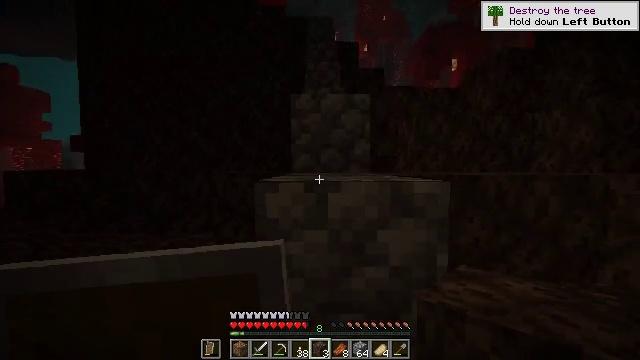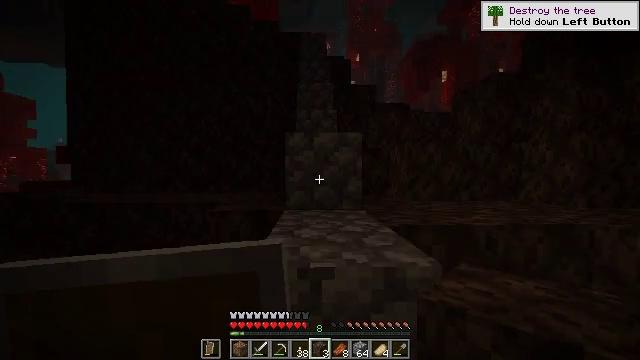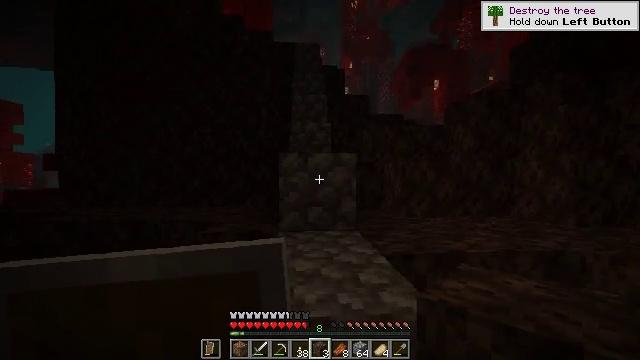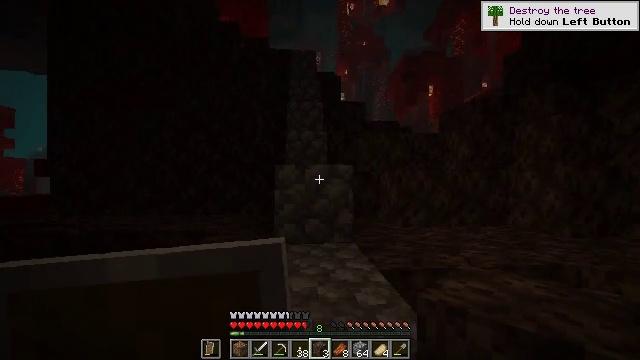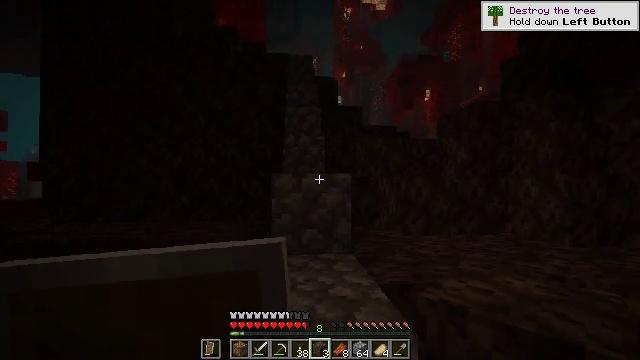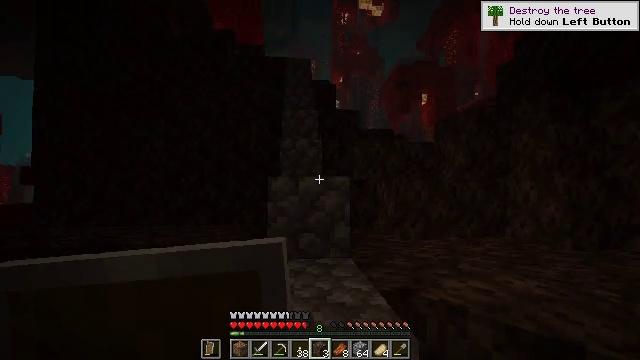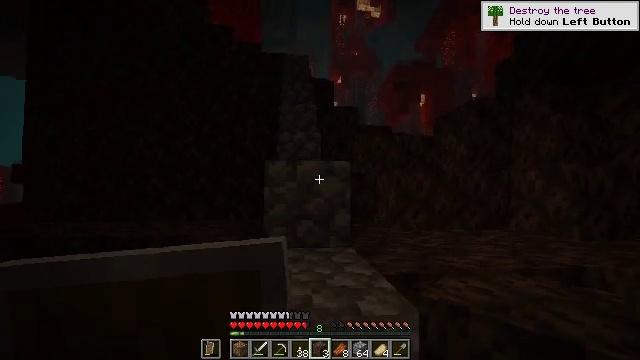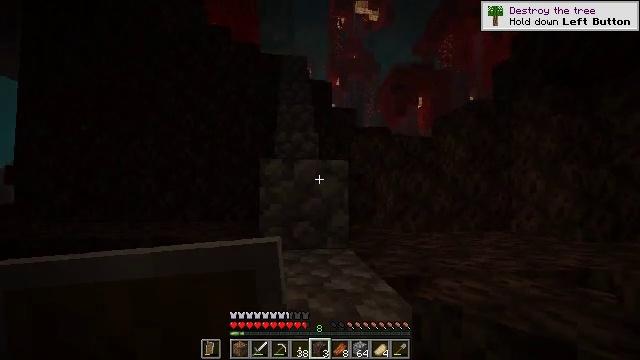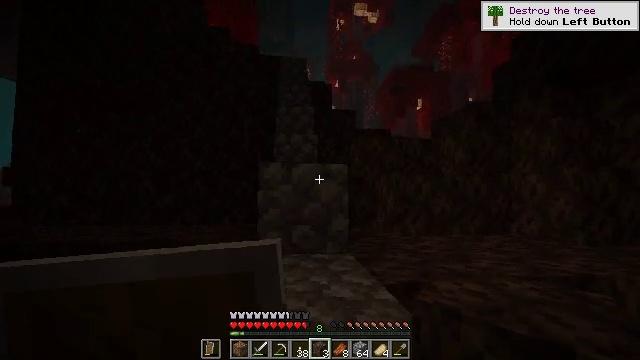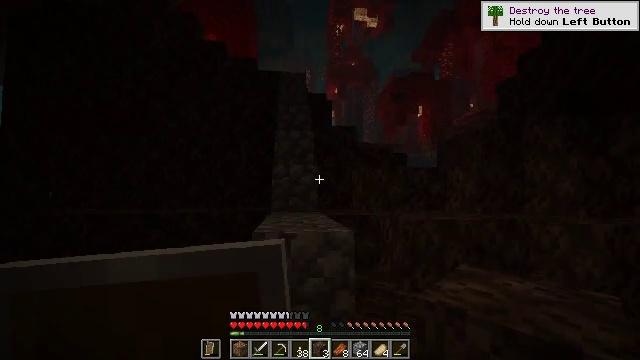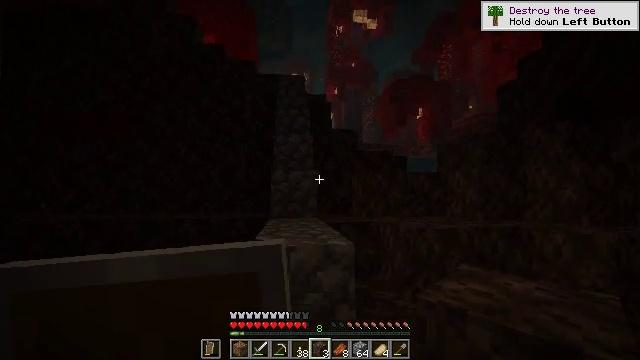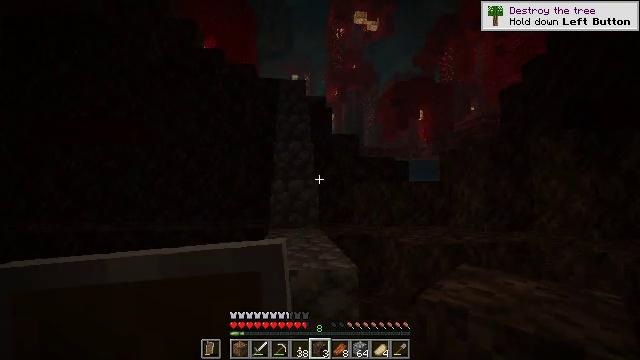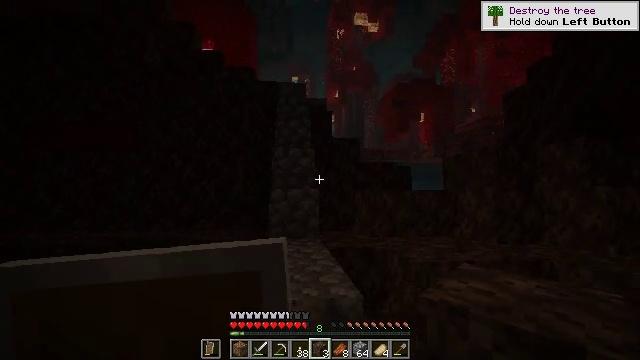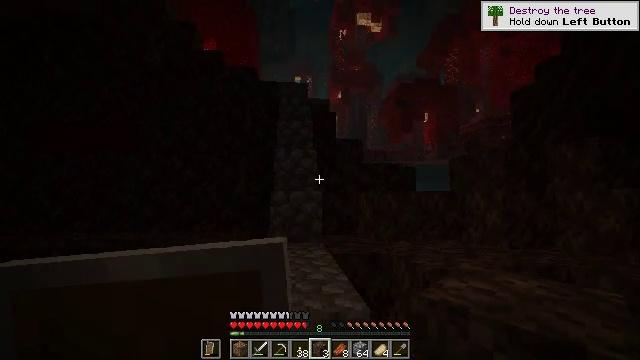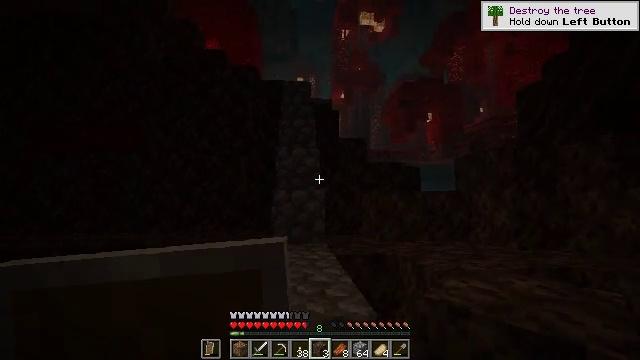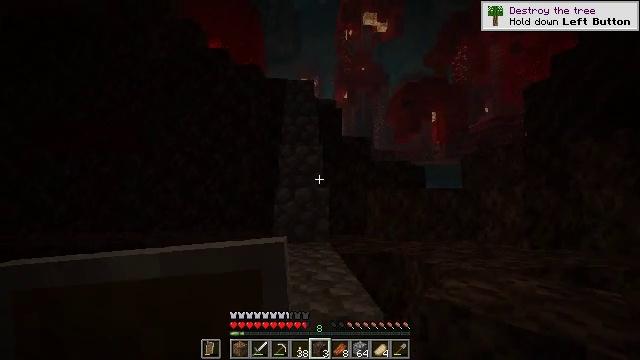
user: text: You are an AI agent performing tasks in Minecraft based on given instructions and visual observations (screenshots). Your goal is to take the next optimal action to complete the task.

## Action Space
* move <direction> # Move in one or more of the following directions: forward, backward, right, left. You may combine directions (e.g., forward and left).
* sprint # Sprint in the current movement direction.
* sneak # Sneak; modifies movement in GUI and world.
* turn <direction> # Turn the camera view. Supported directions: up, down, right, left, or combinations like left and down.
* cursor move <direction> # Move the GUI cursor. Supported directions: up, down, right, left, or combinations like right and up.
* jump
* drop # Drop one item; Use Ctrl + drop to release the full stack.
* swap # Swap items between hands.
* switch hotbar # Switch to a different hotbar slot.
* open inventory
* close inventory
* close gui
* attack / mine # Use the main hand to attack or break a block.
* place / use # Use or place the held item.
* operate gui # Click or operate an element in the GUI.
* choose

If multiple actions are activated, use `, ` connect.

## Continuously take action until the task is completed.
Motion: motion action
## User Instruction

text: Collect soul sand blocks.
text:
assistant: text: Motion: move forward, turn right and up, jump
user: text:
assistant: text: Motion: move forward, turn right, jump
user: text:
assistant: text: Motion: move forward
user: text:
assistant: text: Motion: move forward
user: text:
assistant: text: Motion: move forward
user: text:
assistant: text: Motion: move forward
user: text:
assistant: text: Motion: move forward
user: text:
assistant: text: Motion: move forward, jump
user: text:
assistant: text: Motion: move forward, jump
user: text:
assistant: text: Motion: move forward, jump
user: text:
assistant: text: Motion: move forward, jump
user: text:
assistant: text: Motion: move forward
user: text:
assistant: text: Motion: move forward
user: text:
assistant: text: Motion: move forward
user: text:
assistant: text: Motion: move forward
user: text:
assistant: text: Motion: move forward
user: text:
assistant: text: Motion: move forward, turn left
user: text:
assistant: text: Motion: move forward
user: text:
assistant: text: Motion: move forward
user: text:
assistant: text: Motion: move forward, jump
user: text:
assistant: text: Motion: move forward, jump
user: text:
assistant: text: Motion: move forward, jump
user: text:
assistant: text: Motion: move forward, jump
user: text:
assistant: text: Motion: move forward
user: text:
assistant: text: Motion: move forward
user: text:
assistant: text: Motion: move forward
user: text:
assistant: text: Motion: move forward
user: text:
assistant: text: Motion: move forward
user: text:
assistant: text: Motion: move forward
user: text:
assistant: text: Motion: move forward